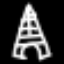
Label: The Eiffel Tower